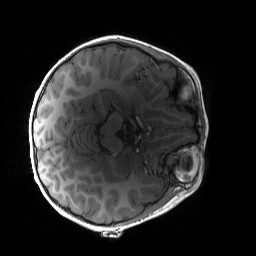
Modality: T1w
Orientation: axial
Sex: male
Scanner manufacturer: siemens
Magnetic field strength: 3 T
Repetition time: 1.9 s
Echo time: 0.00243 s